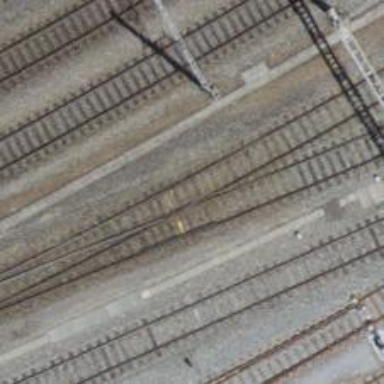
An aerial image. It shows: Siding railway track with electrified contact line.